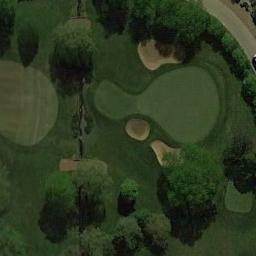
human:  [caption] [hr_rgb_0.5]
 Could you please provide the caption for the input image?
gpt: There is a heart-shaped sand bunker in the upper right corner of the image .

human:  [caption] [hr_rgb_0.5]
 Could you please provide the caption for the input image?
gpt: The golf course has some putting greens, Barrier trees and sandpits and some barrier trees are on both sides of the fairways .

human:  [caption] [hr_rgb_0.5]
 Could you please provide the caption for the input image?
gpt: There are many trees beside the golf course .

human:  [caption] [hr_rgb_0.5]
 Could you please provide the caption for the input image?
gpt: There are several bunkers and many trees on a large green lawn on the golf course .

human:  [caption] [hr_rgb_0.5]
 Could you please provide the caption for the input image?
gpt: There are three bunkers with some trees around on the golf course .